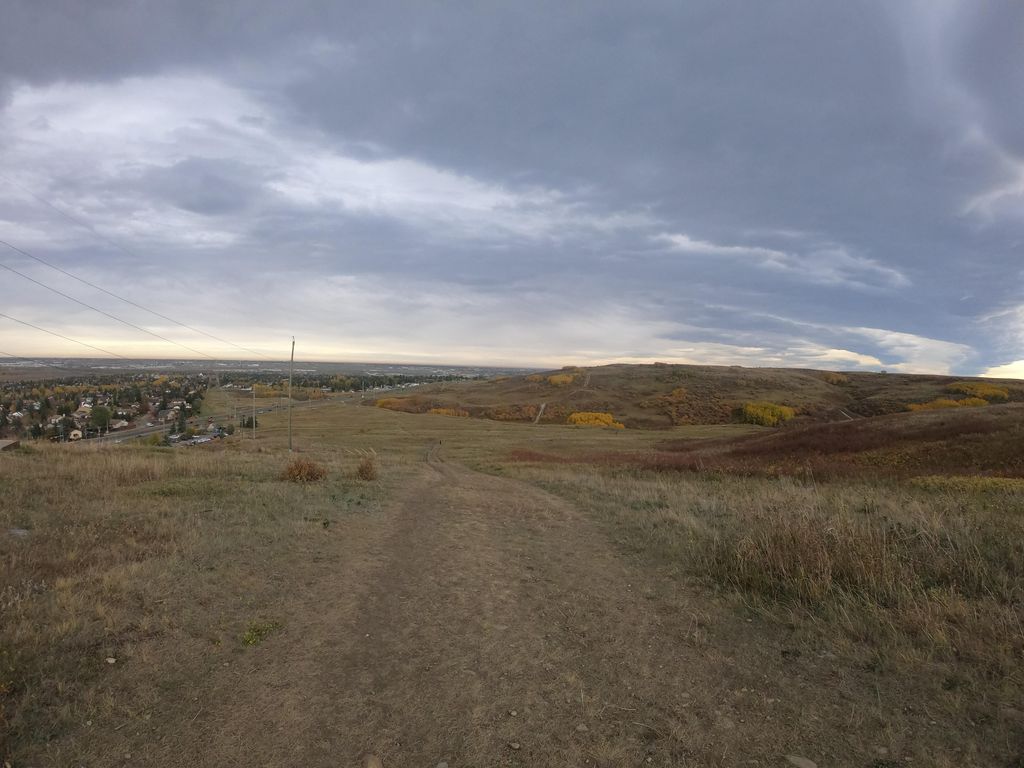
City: calgary